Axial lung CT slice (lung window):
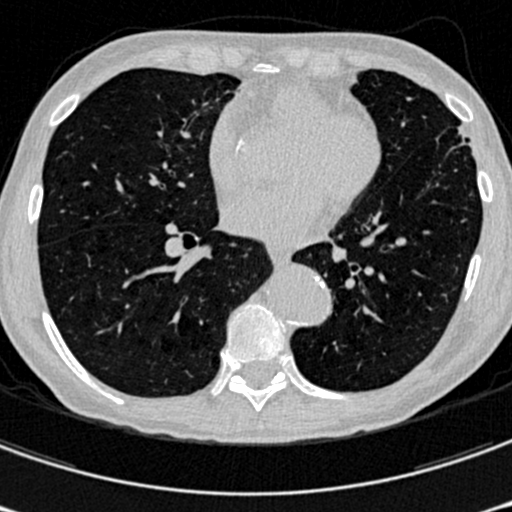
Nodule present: no